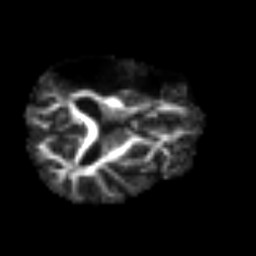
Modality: FA
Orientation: axial
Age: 56
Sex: male
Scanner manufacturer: siemens
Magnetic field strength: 3 T
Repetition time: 3.2 s
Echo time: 0.081 s